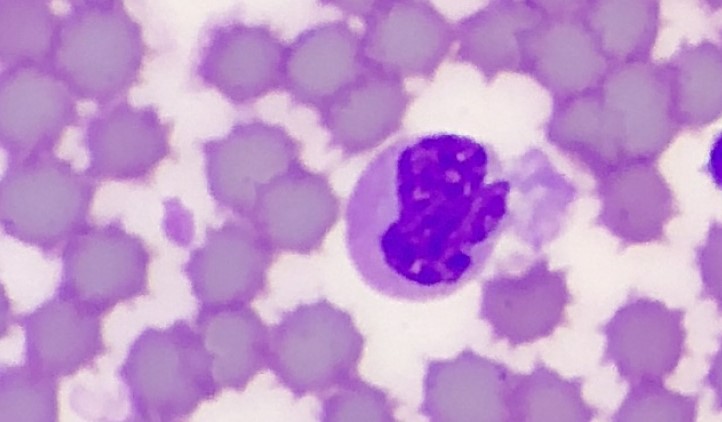
White blood cell type: Neutrophil